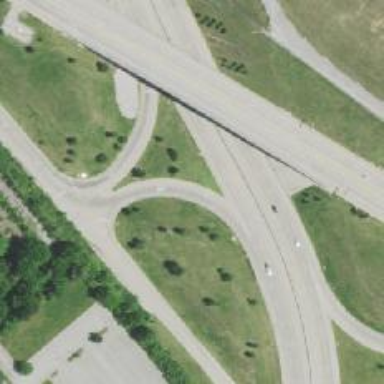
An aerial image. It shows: Trunk link highway.